Question: I just got a Samsung Galaxy Tab 10.1 and want to test my app on it. I turned on USB debugging and the bumblebee in the corner confirms that it is on. When I run my app from Eclipse (Helios) on Windows 7, I don't see the Galaxy Tab in my list. All I see is my Samsung Nexus S, which is also attached via USB.

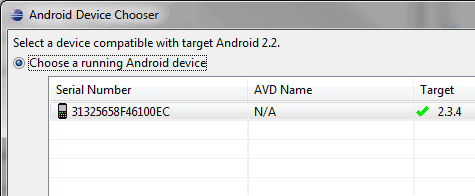
Answer: You may need to install suitable drivers on your pc.
<URL>